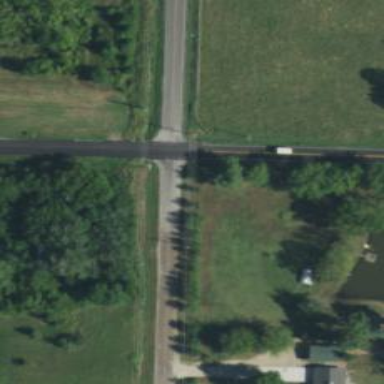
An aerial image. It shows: Road with stop sign.